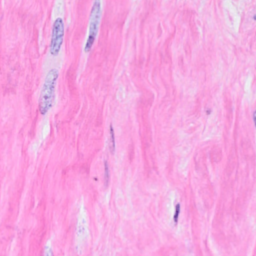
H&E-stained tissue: Breast